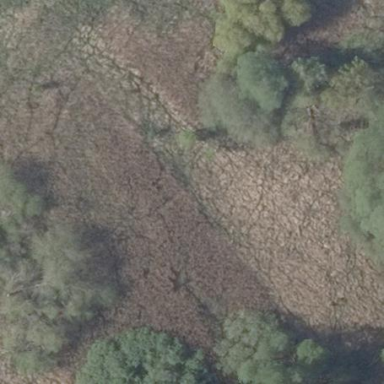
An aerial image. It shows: Beautiful wet meadow natural wetland.